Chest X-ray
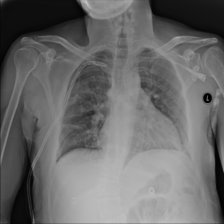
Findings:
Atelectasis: positive
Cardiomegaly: negative
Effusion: negative
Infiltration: negative
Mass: negative
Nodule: negative
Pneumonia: negative
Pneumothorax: positive
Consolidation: negative
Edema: negative
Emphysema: negative
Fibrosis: negative
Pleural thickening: negative
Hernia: negative